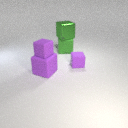
large purple rubber cube below small purple rubber cube